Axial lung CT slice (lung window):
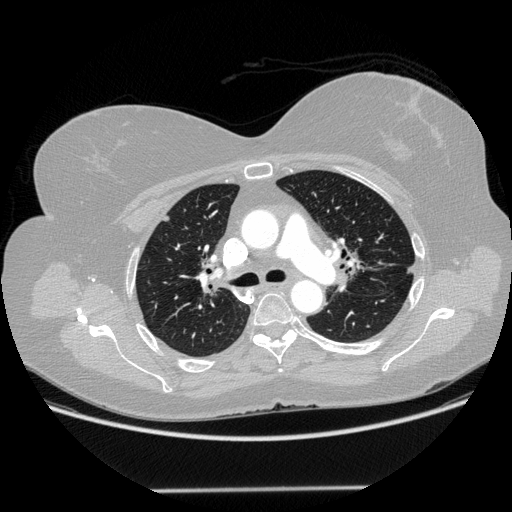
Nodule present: yes
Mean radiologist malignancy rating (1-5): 2.667